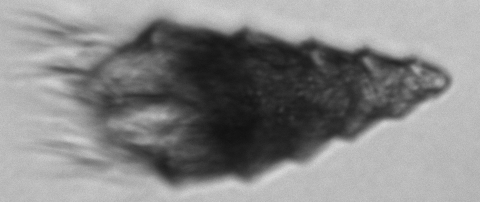
Label: Laboea_strobila